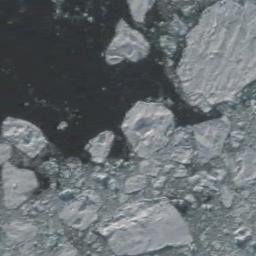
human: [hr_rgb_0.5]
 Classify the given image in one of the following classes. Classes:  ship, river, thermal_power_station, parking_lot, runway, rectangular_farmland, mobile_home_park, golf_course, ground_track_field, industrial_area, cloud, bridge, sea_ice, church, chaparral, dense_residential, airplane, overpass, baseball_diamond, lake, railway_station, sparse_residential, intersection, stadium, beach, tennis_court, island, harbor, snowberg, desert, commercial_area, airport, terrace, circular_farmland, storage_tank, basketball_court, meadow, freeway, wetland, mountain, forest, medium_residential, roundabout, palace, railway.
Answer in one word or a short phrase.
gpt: sea_ice